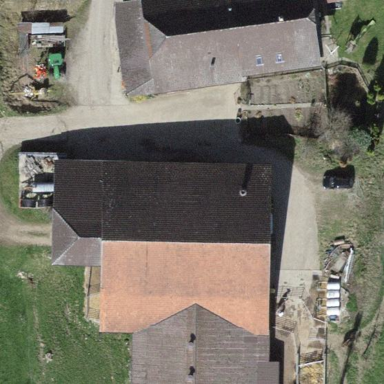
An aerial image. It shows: Farm with farmyard.